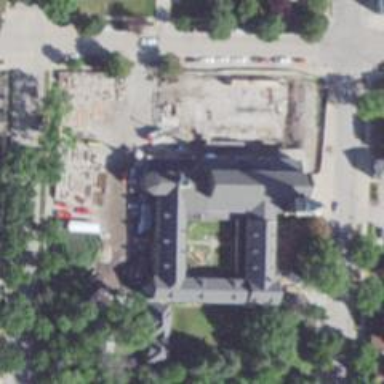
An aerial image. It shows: Part of church building.